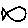
Label: fish